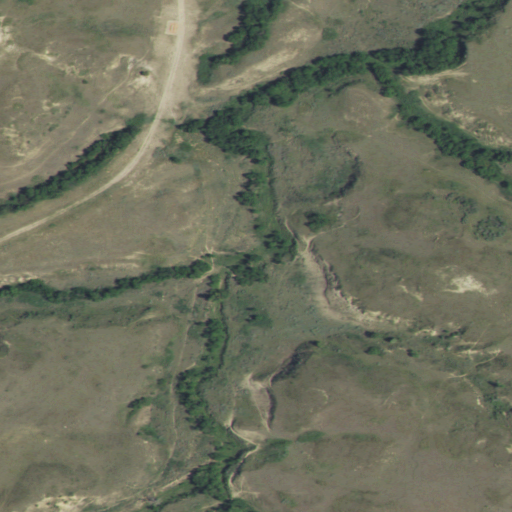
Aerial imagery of valley in North Dakota named East Fork Badlands Draw containing grassland, shrub, and open development